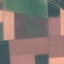
Land use / land cover: AnnualCrop